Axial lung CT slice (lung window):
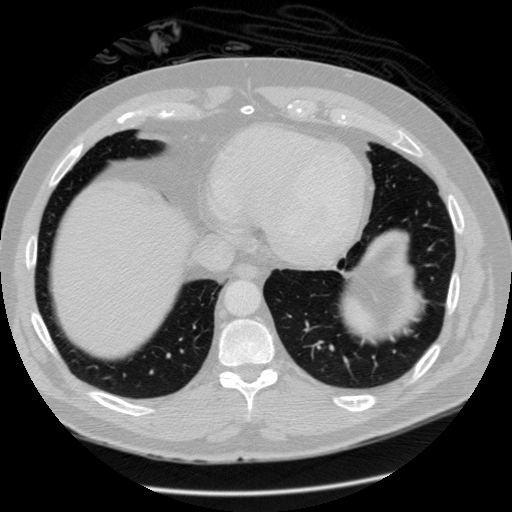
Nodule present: no